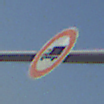
Verkehrszeichen: VerbotFuerKraftfahrzeugeUeberDreiKommaFuenfTonnen
Umgebung: Outdoor, Urban
Tageszeit: SunriseSunset
Wetter: Clear
Licht: Natural
Jahreszeit: NotSpecified
Kontrast: MediumContrast